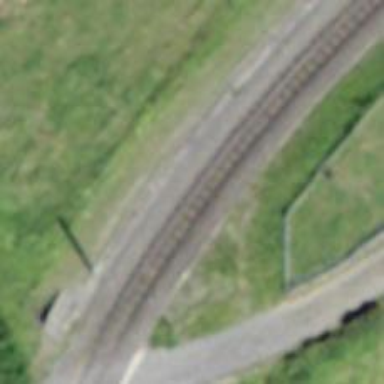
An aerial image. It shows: Narrow-gauge railway track with electrified contact line. The railway has one track.